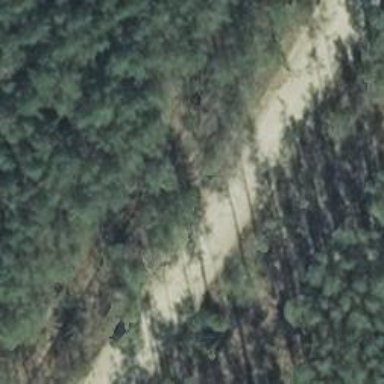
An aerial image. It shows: Unclassified road with compacted surface.